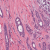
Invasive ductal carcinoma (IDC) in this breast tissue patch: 1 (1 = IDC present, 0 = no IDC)